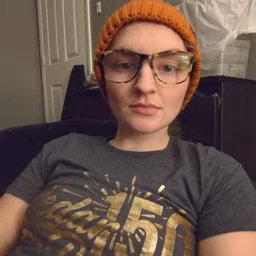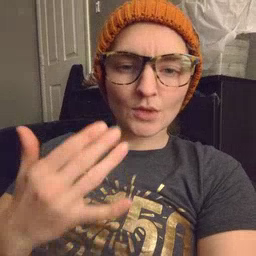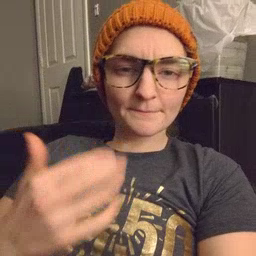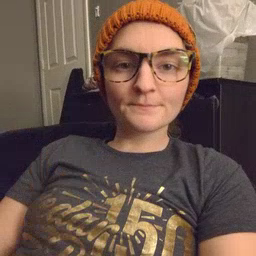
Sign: wait